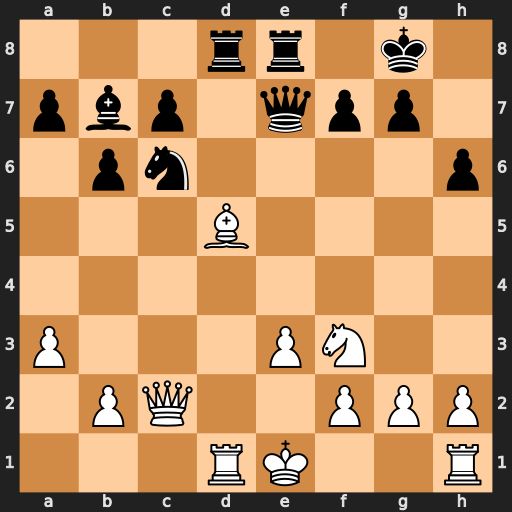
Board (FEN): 3rr1k1/pbp1qpp1/1pn4p/3B4/8/P3PN2/1PQ2PPP/3RK2R
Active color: w
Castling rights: K
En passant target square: -
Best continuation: Bxc6 Rxd1+ Kxd1